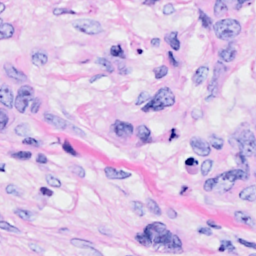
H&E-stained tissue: Breast